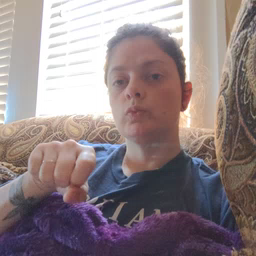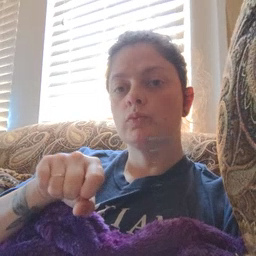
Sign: cut